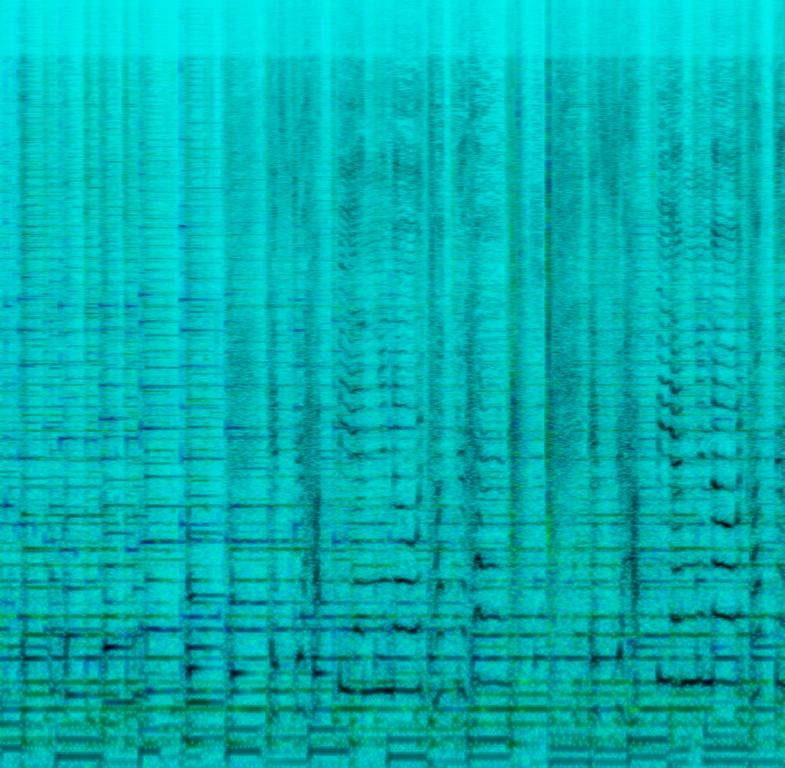
A female vocalist sings this lively Children’s Song. The tempo is fast with a cheerful acoustic guitar and ukulele accompaniment along with clapping. The song is lively, upbeat, engaging, energetic, simple and enthusiastic. The song is a children’s nursery rhyme with the catchy , simple tune and lyrics meant to make learning fun. It is engaging, interactive, instructional, educational teaching coordination.